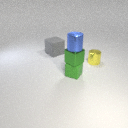
small green rubber cube below small blue metal cylinder